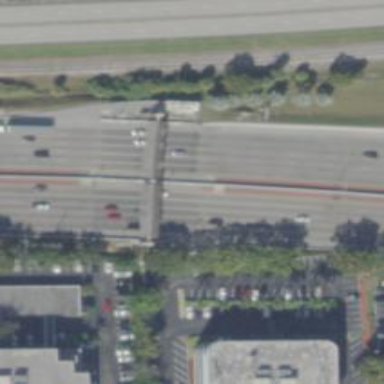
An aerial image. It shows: Toll gantry on the road.